Interaction volume radius: 5 \u00c5
Interaction volume height: 10 \u00c5
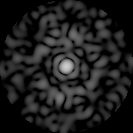
Disorder parameter: 0.8333